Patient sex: M
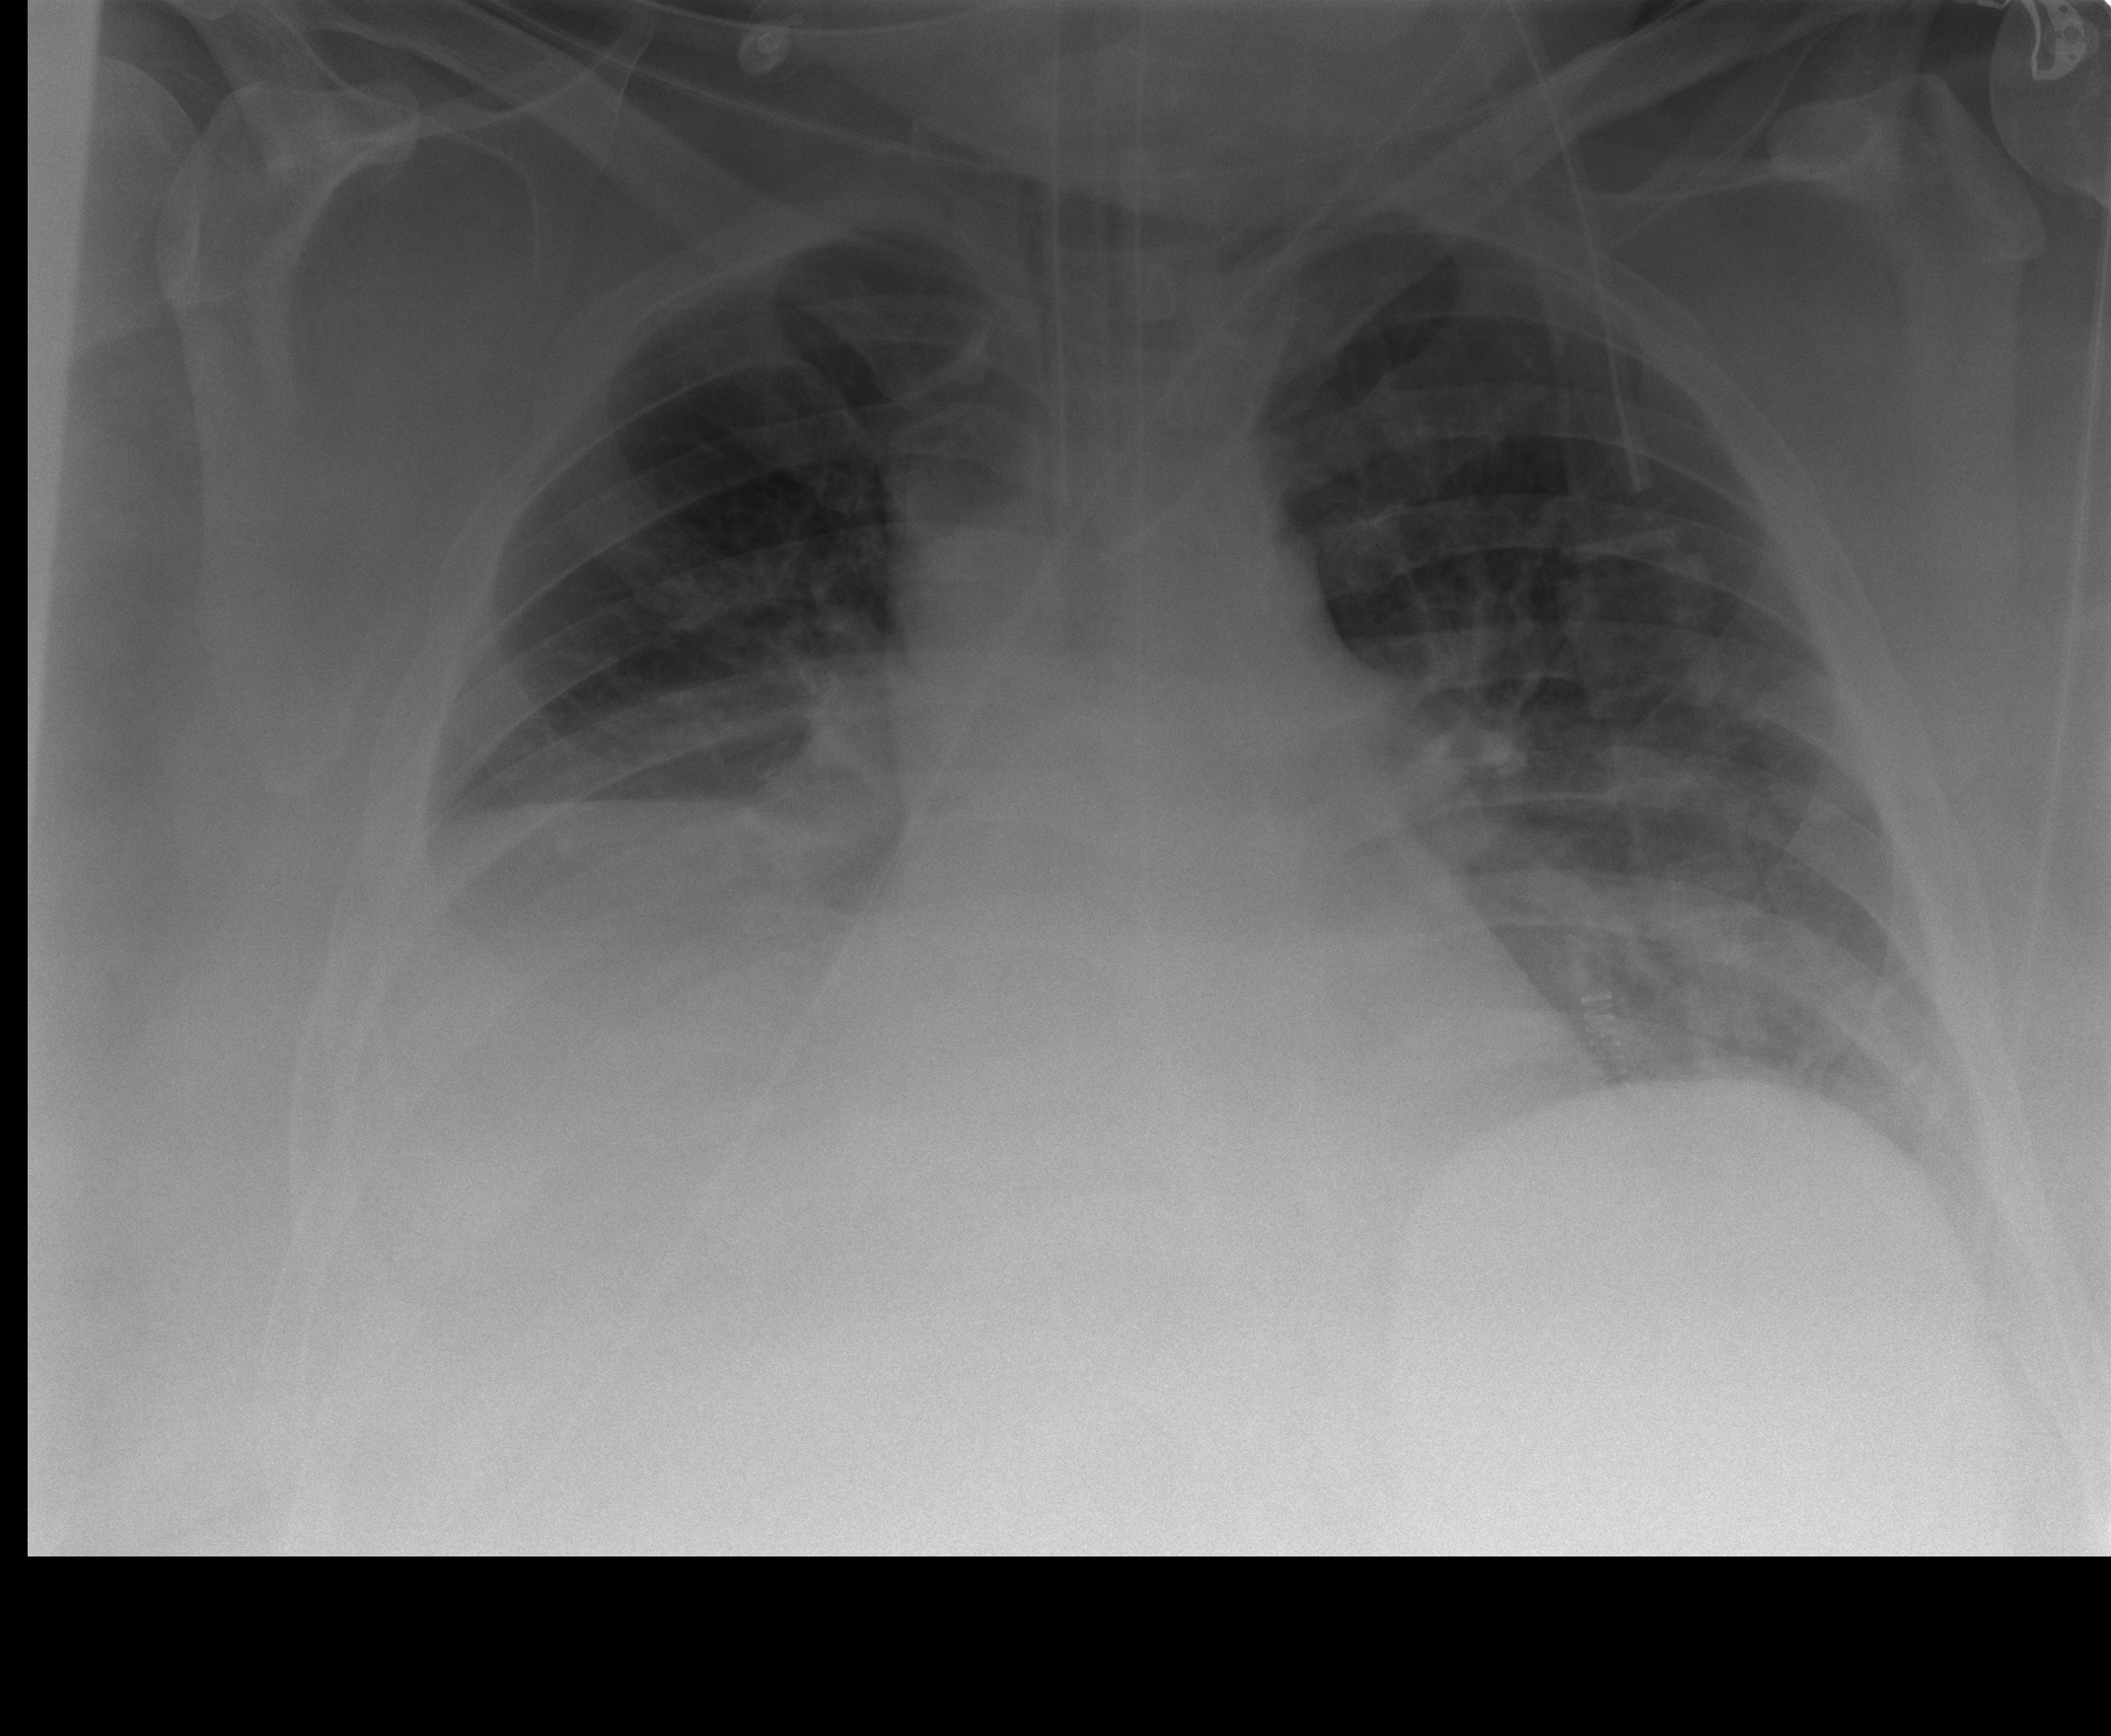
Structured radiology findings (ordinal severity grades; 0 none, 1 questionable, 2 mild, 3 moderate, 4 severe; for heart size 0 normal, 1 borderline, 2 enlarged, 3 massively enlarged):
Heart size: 1
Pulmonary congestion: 2
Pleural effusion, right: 3
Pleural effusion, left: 3
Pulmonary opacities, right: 2
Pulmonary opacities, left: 2
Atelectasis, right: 3
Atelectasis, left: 3